Question: How do I use the constraints object to customize the text input field for an IP address in my dojo TextBox or NumberTextBox. Or is there another object I should be using to do this where the user has to type a IP address correctly.
I simply want to create a input field for users to input an IP address which requires something like this: 'pattern:'min:1,max255.min:0,max255.min:0,max255.min:0,max255''
I believe my current problem is that I'm trying to use the NumberTextBox and it has constraints that are overriding my constraints.
I would really like to know what all constraint options I have available but the documentation on dojo constraints I found was deprecated and the link replaced pointed to DateTimeBox. :|
Here is a snippet of my code:
'''
cellWidget.outProActFeedsDestAddr.set('constraints', {pattern:'min:1,max255.min:0,max255.min:0,max255.min:0,max255'});
'''

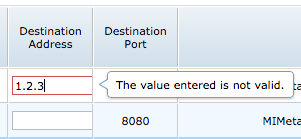
Answer: While IP addresses are numeric in a sense, NumberTextBox is really intended for typical single numeric values, so that's not really an option here. You've potentially got a couple of choices:
1. Use ValidationTextBox and give it an appropriate regExp (note that Dijit expects a string for this property, and applies ^ and $ around it itself), or a validator function (there is a dojox/validate/regexp.ipAddress that you could potentially play with)
2. Write a form widget that combines 4 NumberTextBox instances into one value (I'm not sure whether the grid would throw a wrench into the works with regard to tab stops with this approach)